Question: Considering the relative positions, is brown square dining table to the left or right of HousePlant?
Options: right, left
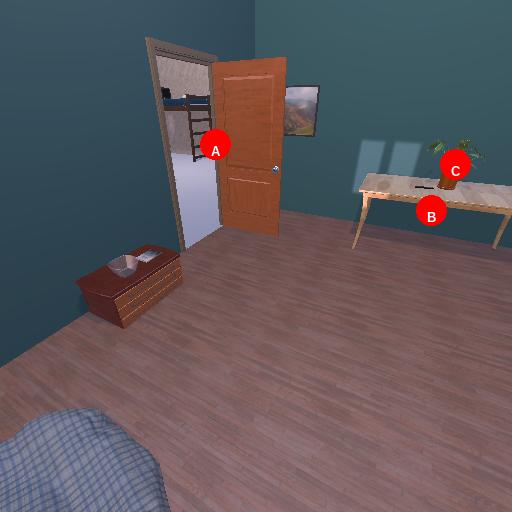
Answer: right